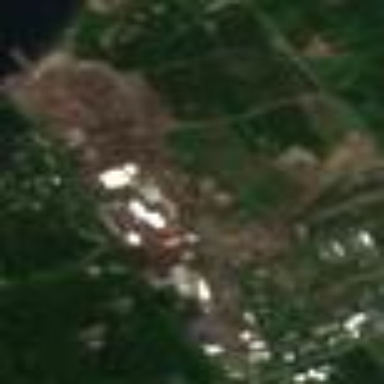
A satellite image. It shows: Industrial area dedicated to sawmill.